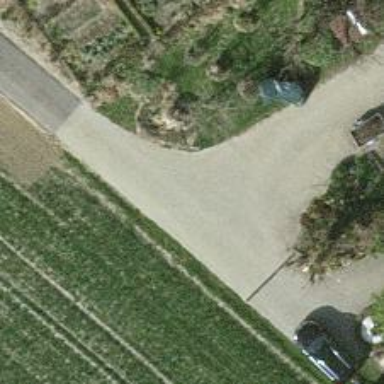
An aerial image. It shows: Well-maintained track road with grade 1 tracktype.